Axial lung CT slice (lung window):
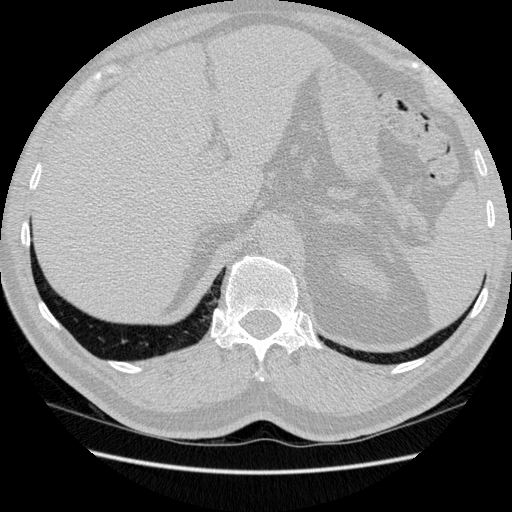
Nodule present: no